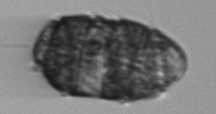
Label: Margalefidinium